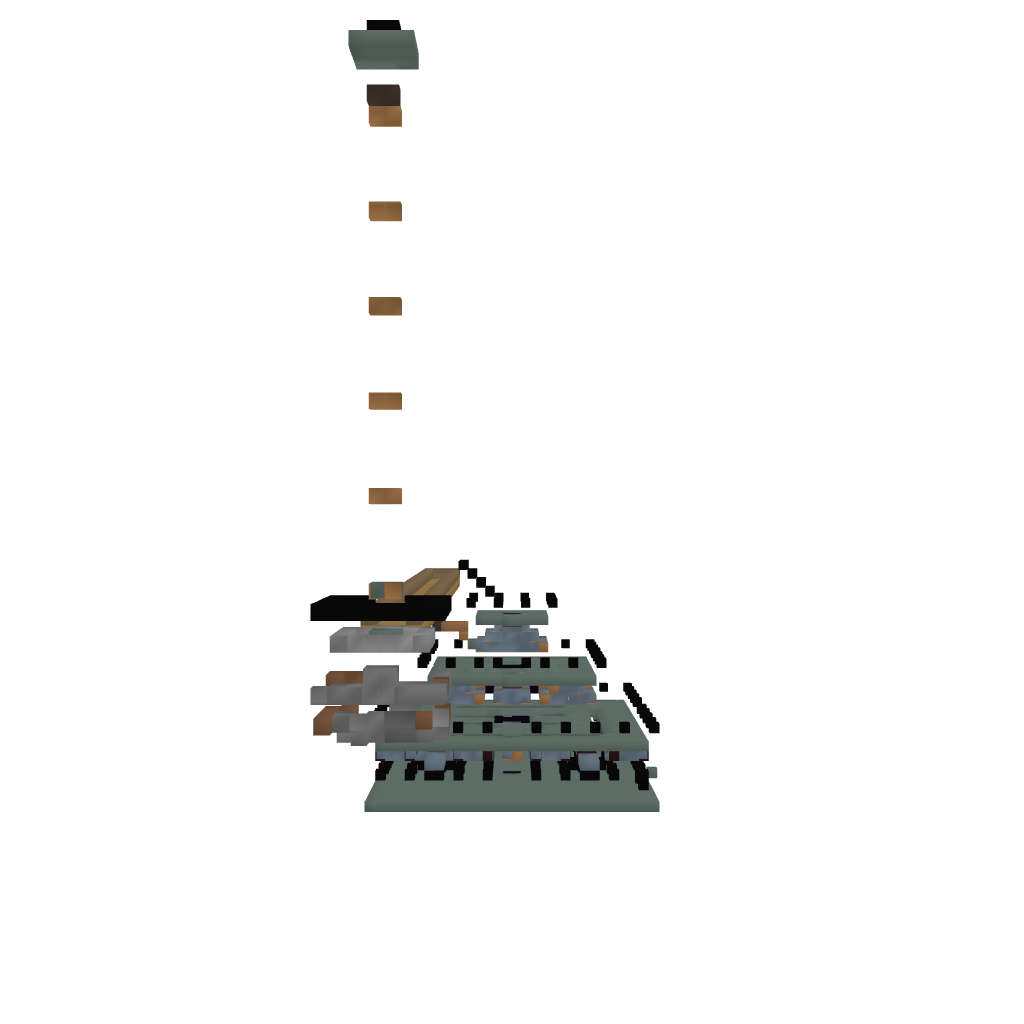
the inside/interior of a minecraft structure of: Castle 1